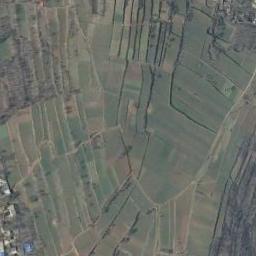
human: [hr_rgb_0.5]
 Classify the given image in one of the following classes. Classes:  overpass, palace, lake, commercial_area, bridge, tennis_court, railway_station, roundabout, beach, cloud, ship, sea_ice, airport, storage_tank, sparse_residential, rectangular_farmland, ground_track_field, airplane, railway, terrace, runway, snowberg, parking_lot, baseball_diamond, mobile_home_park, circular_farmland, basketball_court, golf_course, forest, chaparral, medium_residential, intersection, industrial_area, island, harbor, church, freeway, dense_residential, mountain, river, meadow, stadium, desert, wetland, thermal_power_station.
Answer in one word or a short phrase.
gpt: terrace